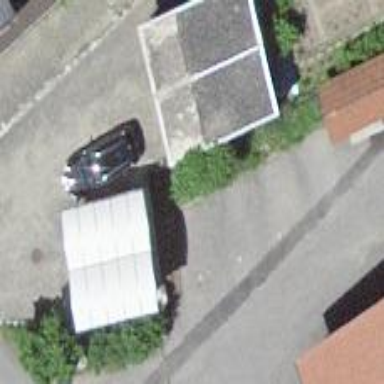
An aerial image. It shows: Garage.